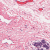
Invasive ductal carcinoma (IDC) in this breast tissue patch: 0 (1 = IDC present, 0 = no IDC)